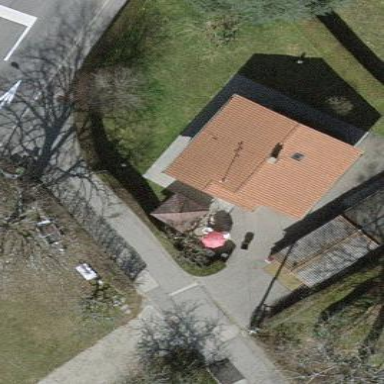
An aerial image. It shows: Simple house.